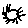
Label: sun